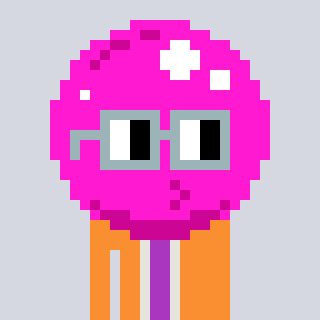
a pixel art character with square dark gray glasses, a bubblegum-shaped head and a orange-colored body on a cool background